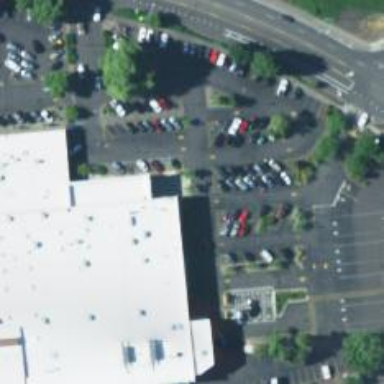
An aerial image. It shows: Parking space is available.